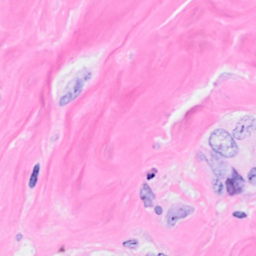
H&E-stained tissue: Breast